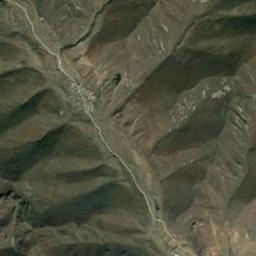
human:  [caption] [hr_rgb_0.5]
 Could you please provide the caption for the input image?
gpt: The mountain is full of bare land with lines of green plants .

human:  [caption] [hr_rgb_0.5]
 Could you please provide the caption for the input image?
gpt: There is not the even mountain .

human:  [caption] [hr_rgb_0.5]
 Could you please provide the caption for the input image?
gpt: The folded mountain consists of some ridges and valleys and a road goes through the mountain .

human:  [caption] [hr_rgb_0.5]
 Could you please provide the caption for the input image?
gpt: The vegetation coverage of the mountains is low .

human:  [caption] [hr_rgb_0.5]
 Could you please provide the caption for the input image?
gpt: There are some ridges and a river on the mountain .